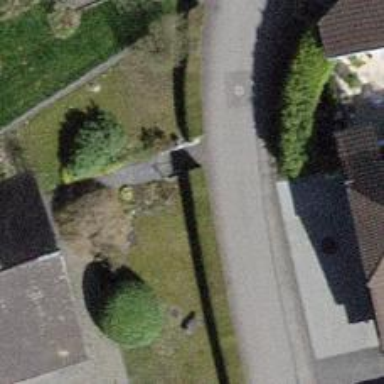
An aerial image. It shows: Hedge acting as barrier.